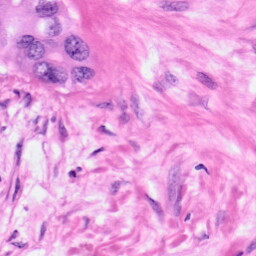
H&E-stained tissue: Pancreatic